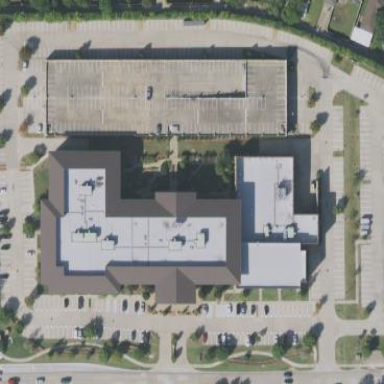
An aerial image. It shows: Building.